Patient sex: M
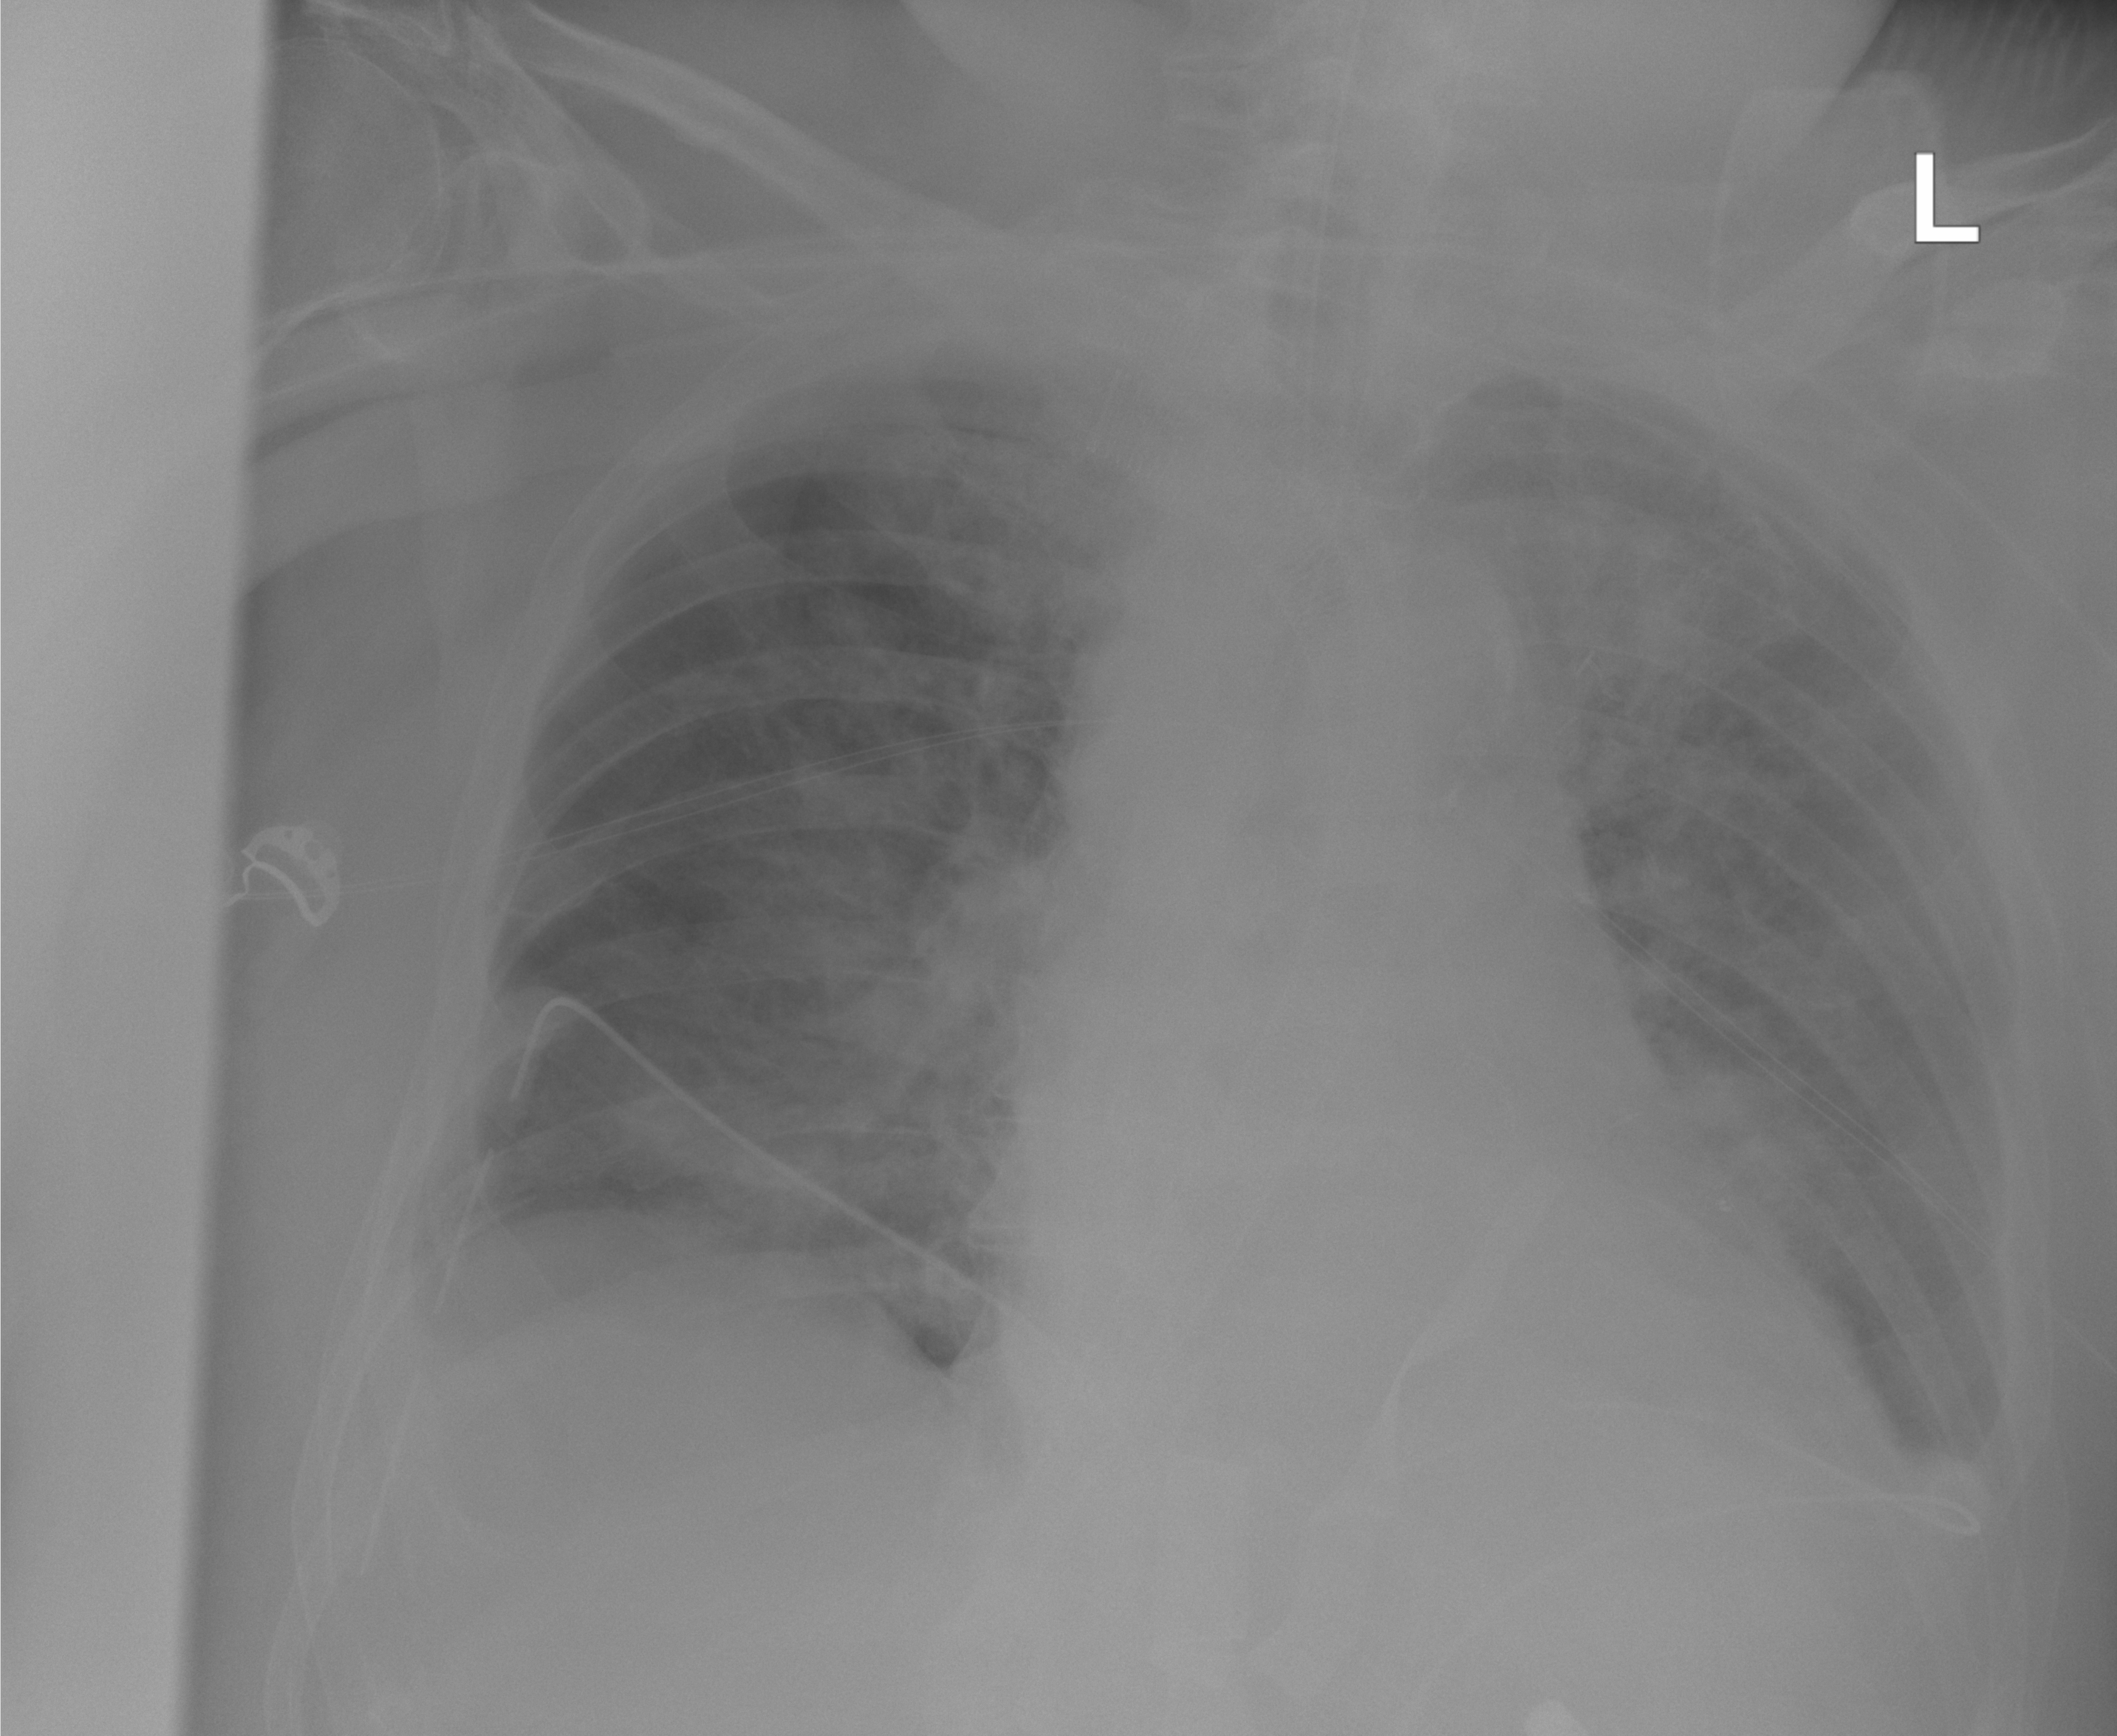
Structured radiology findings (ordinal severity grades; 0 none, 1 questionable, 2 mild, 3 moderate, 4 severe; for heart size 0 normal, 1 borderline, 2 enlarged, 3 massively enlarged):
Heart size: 0
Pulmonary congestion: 3
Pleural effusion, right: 0
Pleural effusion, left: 0
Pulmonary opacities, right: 3
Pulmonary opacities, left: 3
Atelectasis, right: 3
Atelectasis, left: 3